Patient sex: M
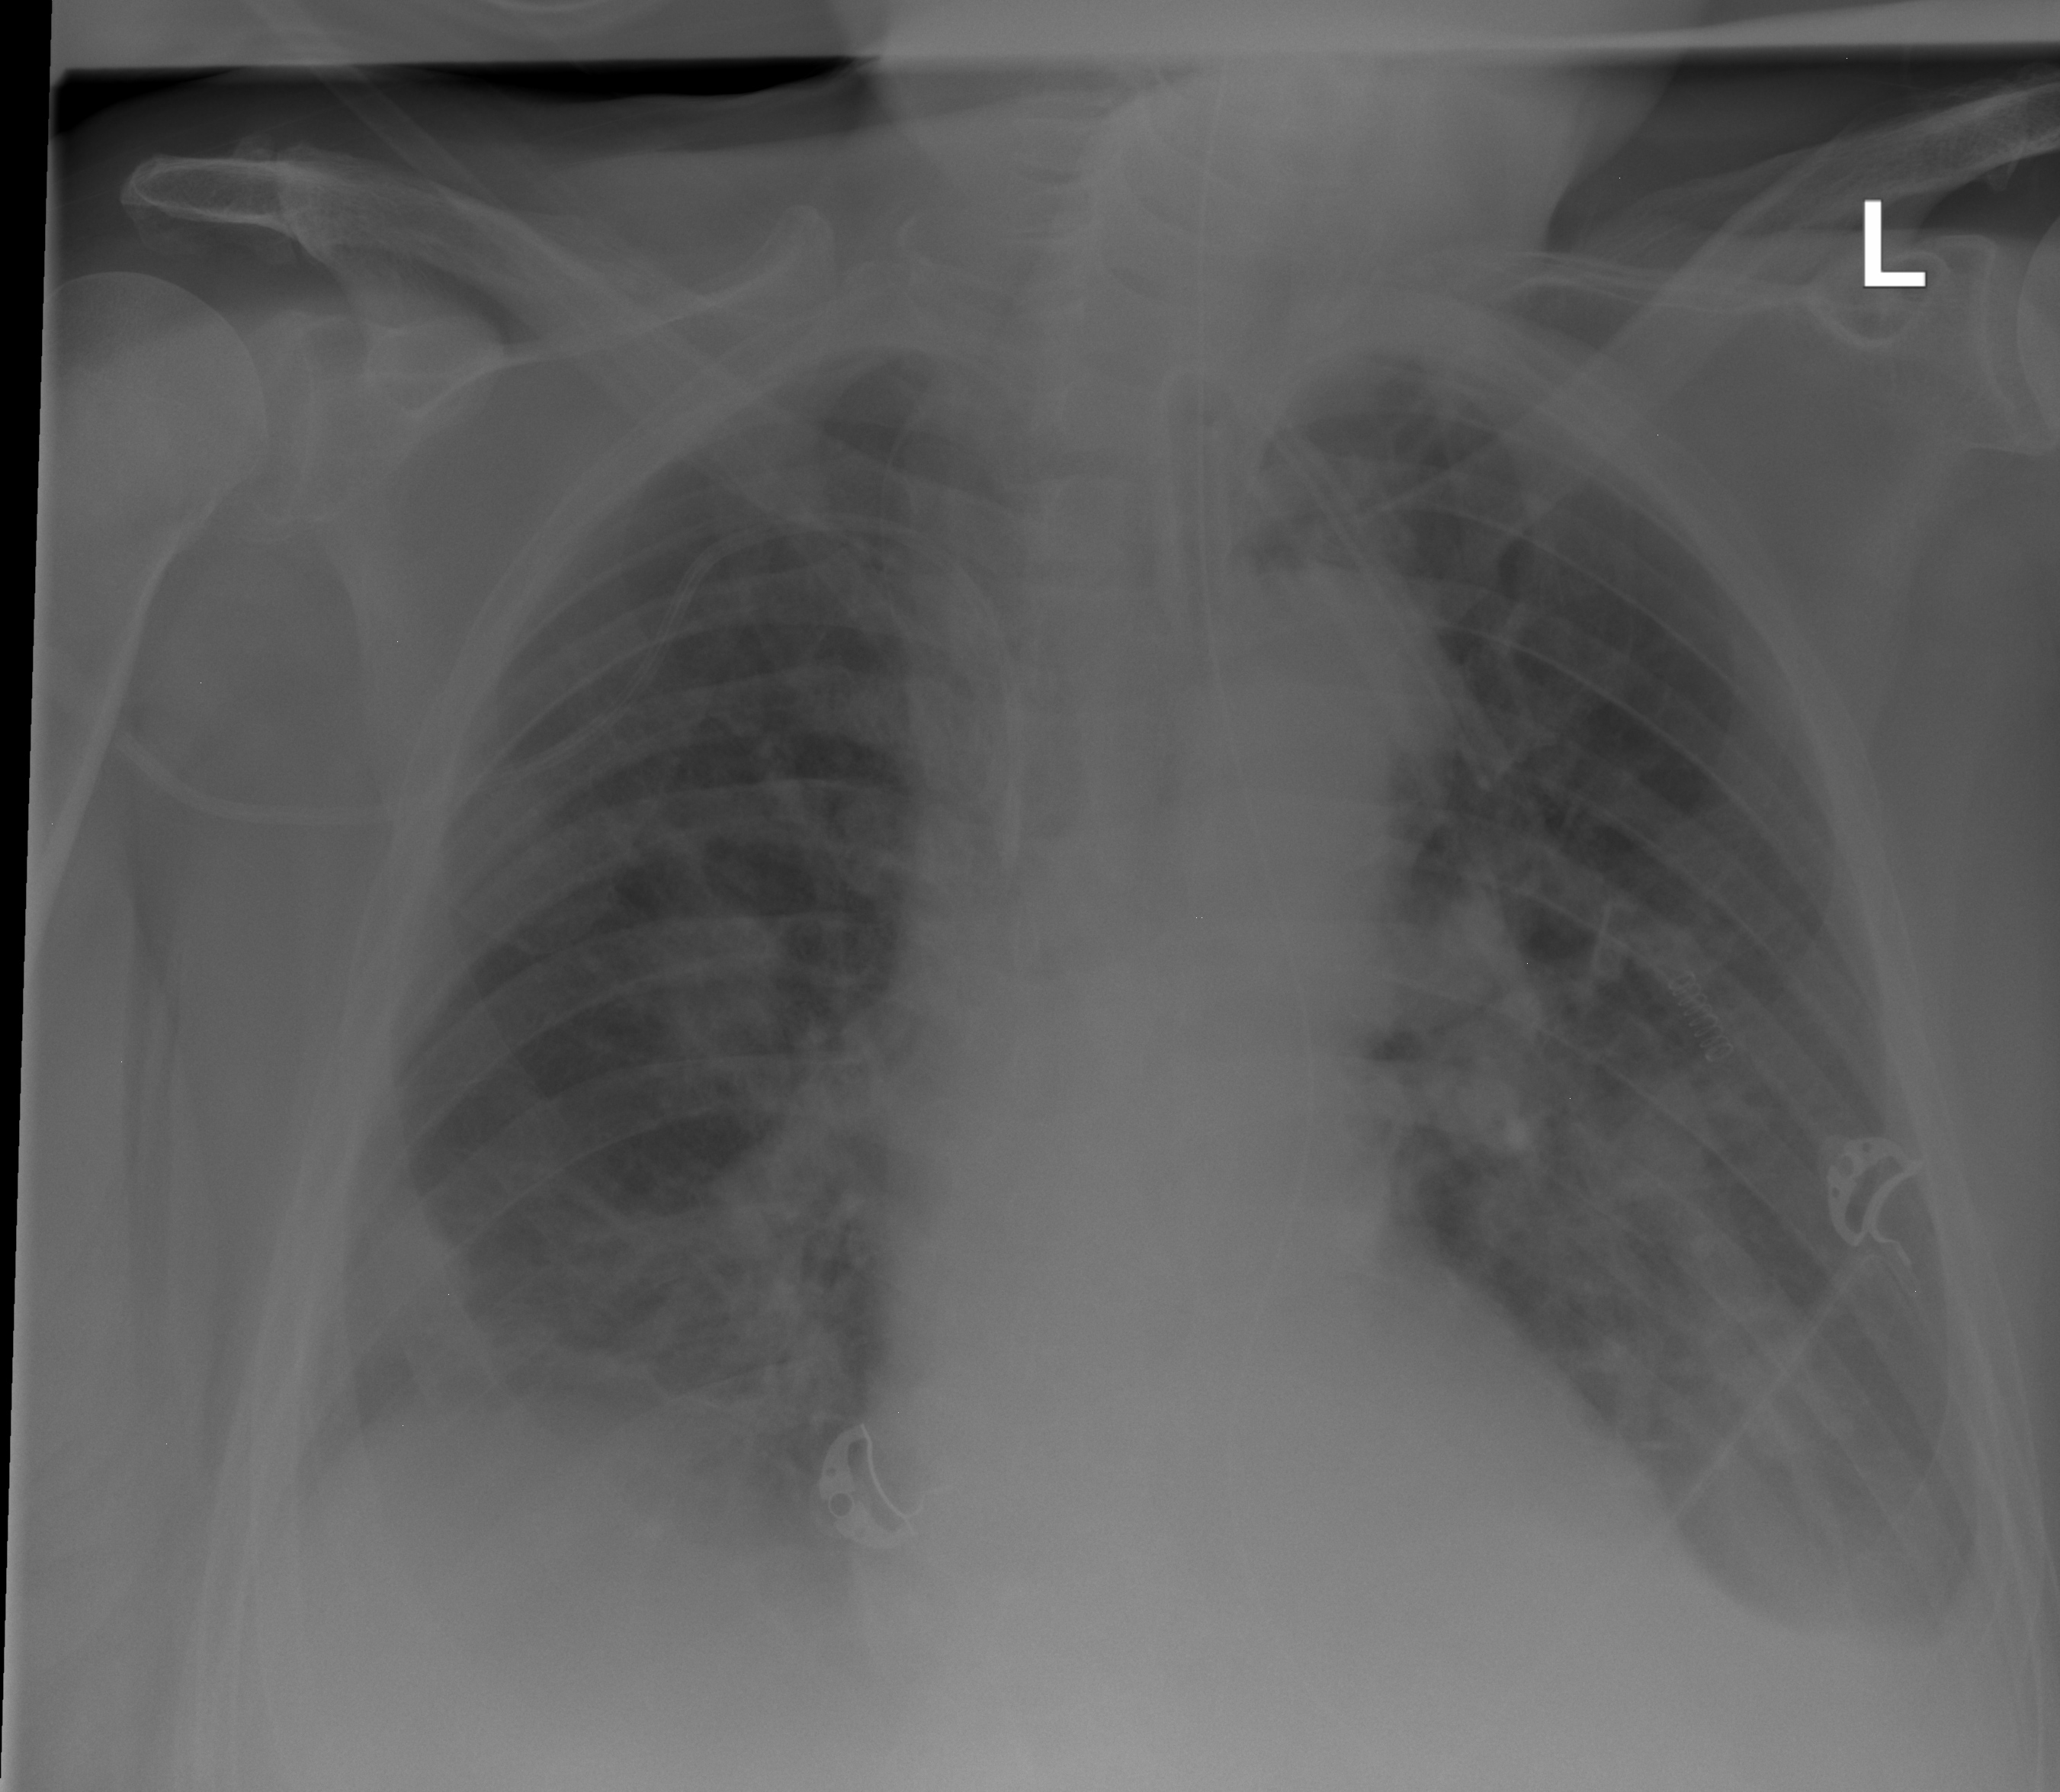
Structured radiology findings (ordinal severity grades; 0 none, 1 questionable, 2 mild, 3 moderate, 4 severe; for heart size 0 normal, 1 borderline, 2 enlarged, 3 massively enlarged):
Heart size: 0
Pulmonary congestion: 0
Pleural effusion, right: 2
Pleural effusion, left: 2
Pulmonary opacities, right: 2
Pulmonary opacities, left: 1
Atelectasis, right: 2
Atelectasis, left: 2